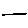
Label: line